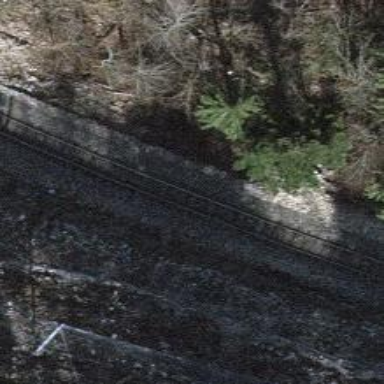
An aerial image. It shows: Narrow-gauge railway with single track. The railway is electrified with contact line.